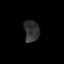
Tissue: prostate
Cell type: T cells
Senescence score: 0.3015
Nuclear area (px): 313
Mean DAPI intensity: 48.7